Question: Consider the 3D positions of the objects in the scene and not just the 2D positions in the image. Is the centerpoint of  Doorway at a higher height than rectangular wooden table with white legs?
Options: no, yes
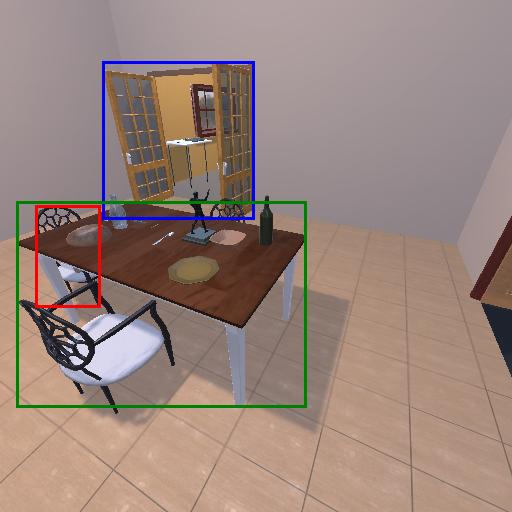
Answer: no